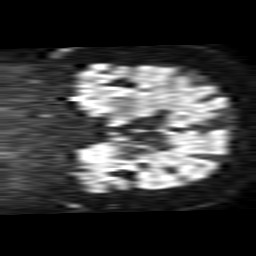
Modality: TRACE
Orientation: coronal
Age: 62
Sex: female
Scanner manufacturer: philips
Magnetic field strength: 1.5 T
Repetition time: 3.689 s
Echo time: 0.09411 s